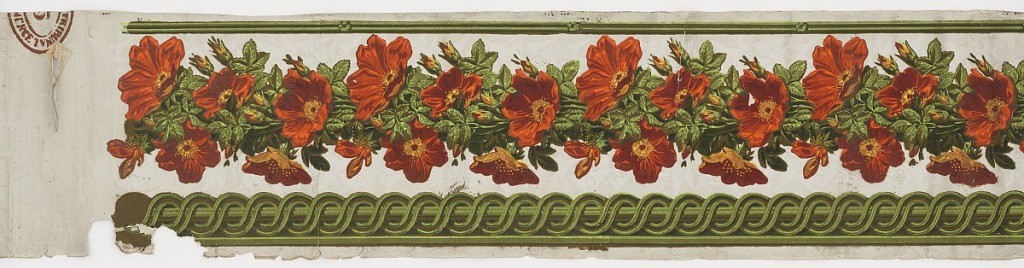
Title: Border
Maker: Jean-Baptiste Réveillon, French, 1725–1811
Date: ca. 1825
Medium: Block-printed and flocked
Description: Two pieces of same design, continuous flocked and printed floral garland with flocked green guilloche band on light gray satin ground. "a" has half a maker's stamp on recto at end of roll.